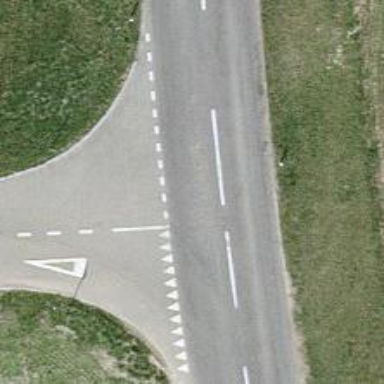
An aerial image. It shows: Road with "give way" sign.